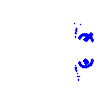
Particle: electron